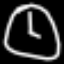
Label: clock